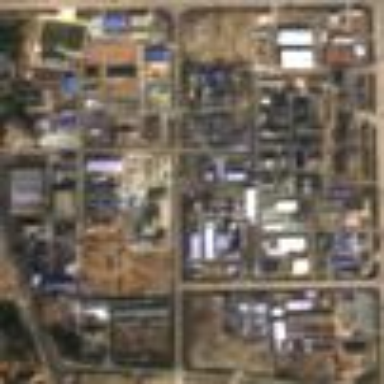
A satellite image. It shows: Industrial area.